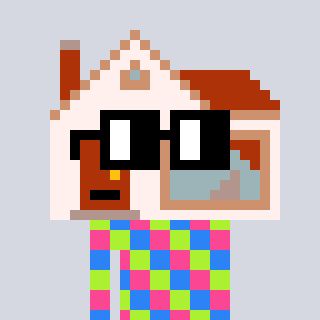
a pixel art character with square black glasses, a house-shaped head and a peachy-colored body on a cool background